Aerial crown-view tile of a tropical tree (Barro Colorado Island, Panama), acquired 20250616:
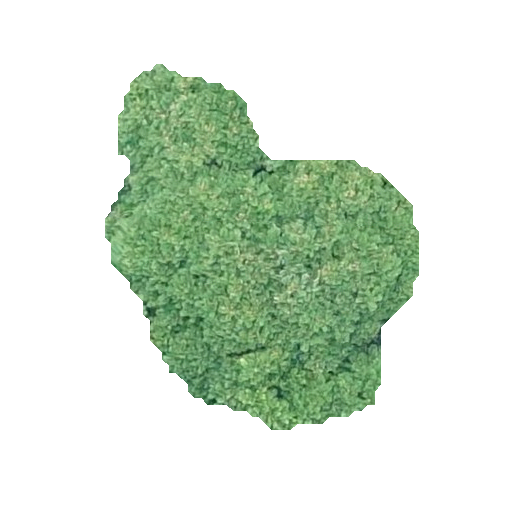
Species: Jacaranda copaia
GBIF accepted scientific name: Jacaranda copaia
Crown area: 108.752 m²